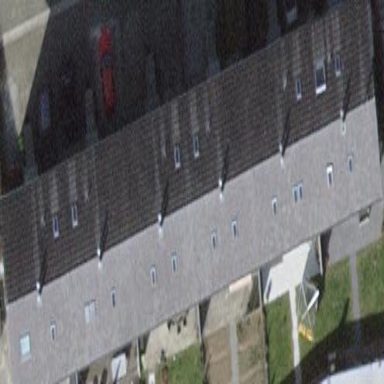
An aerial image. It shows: Terrace building.